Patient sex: F
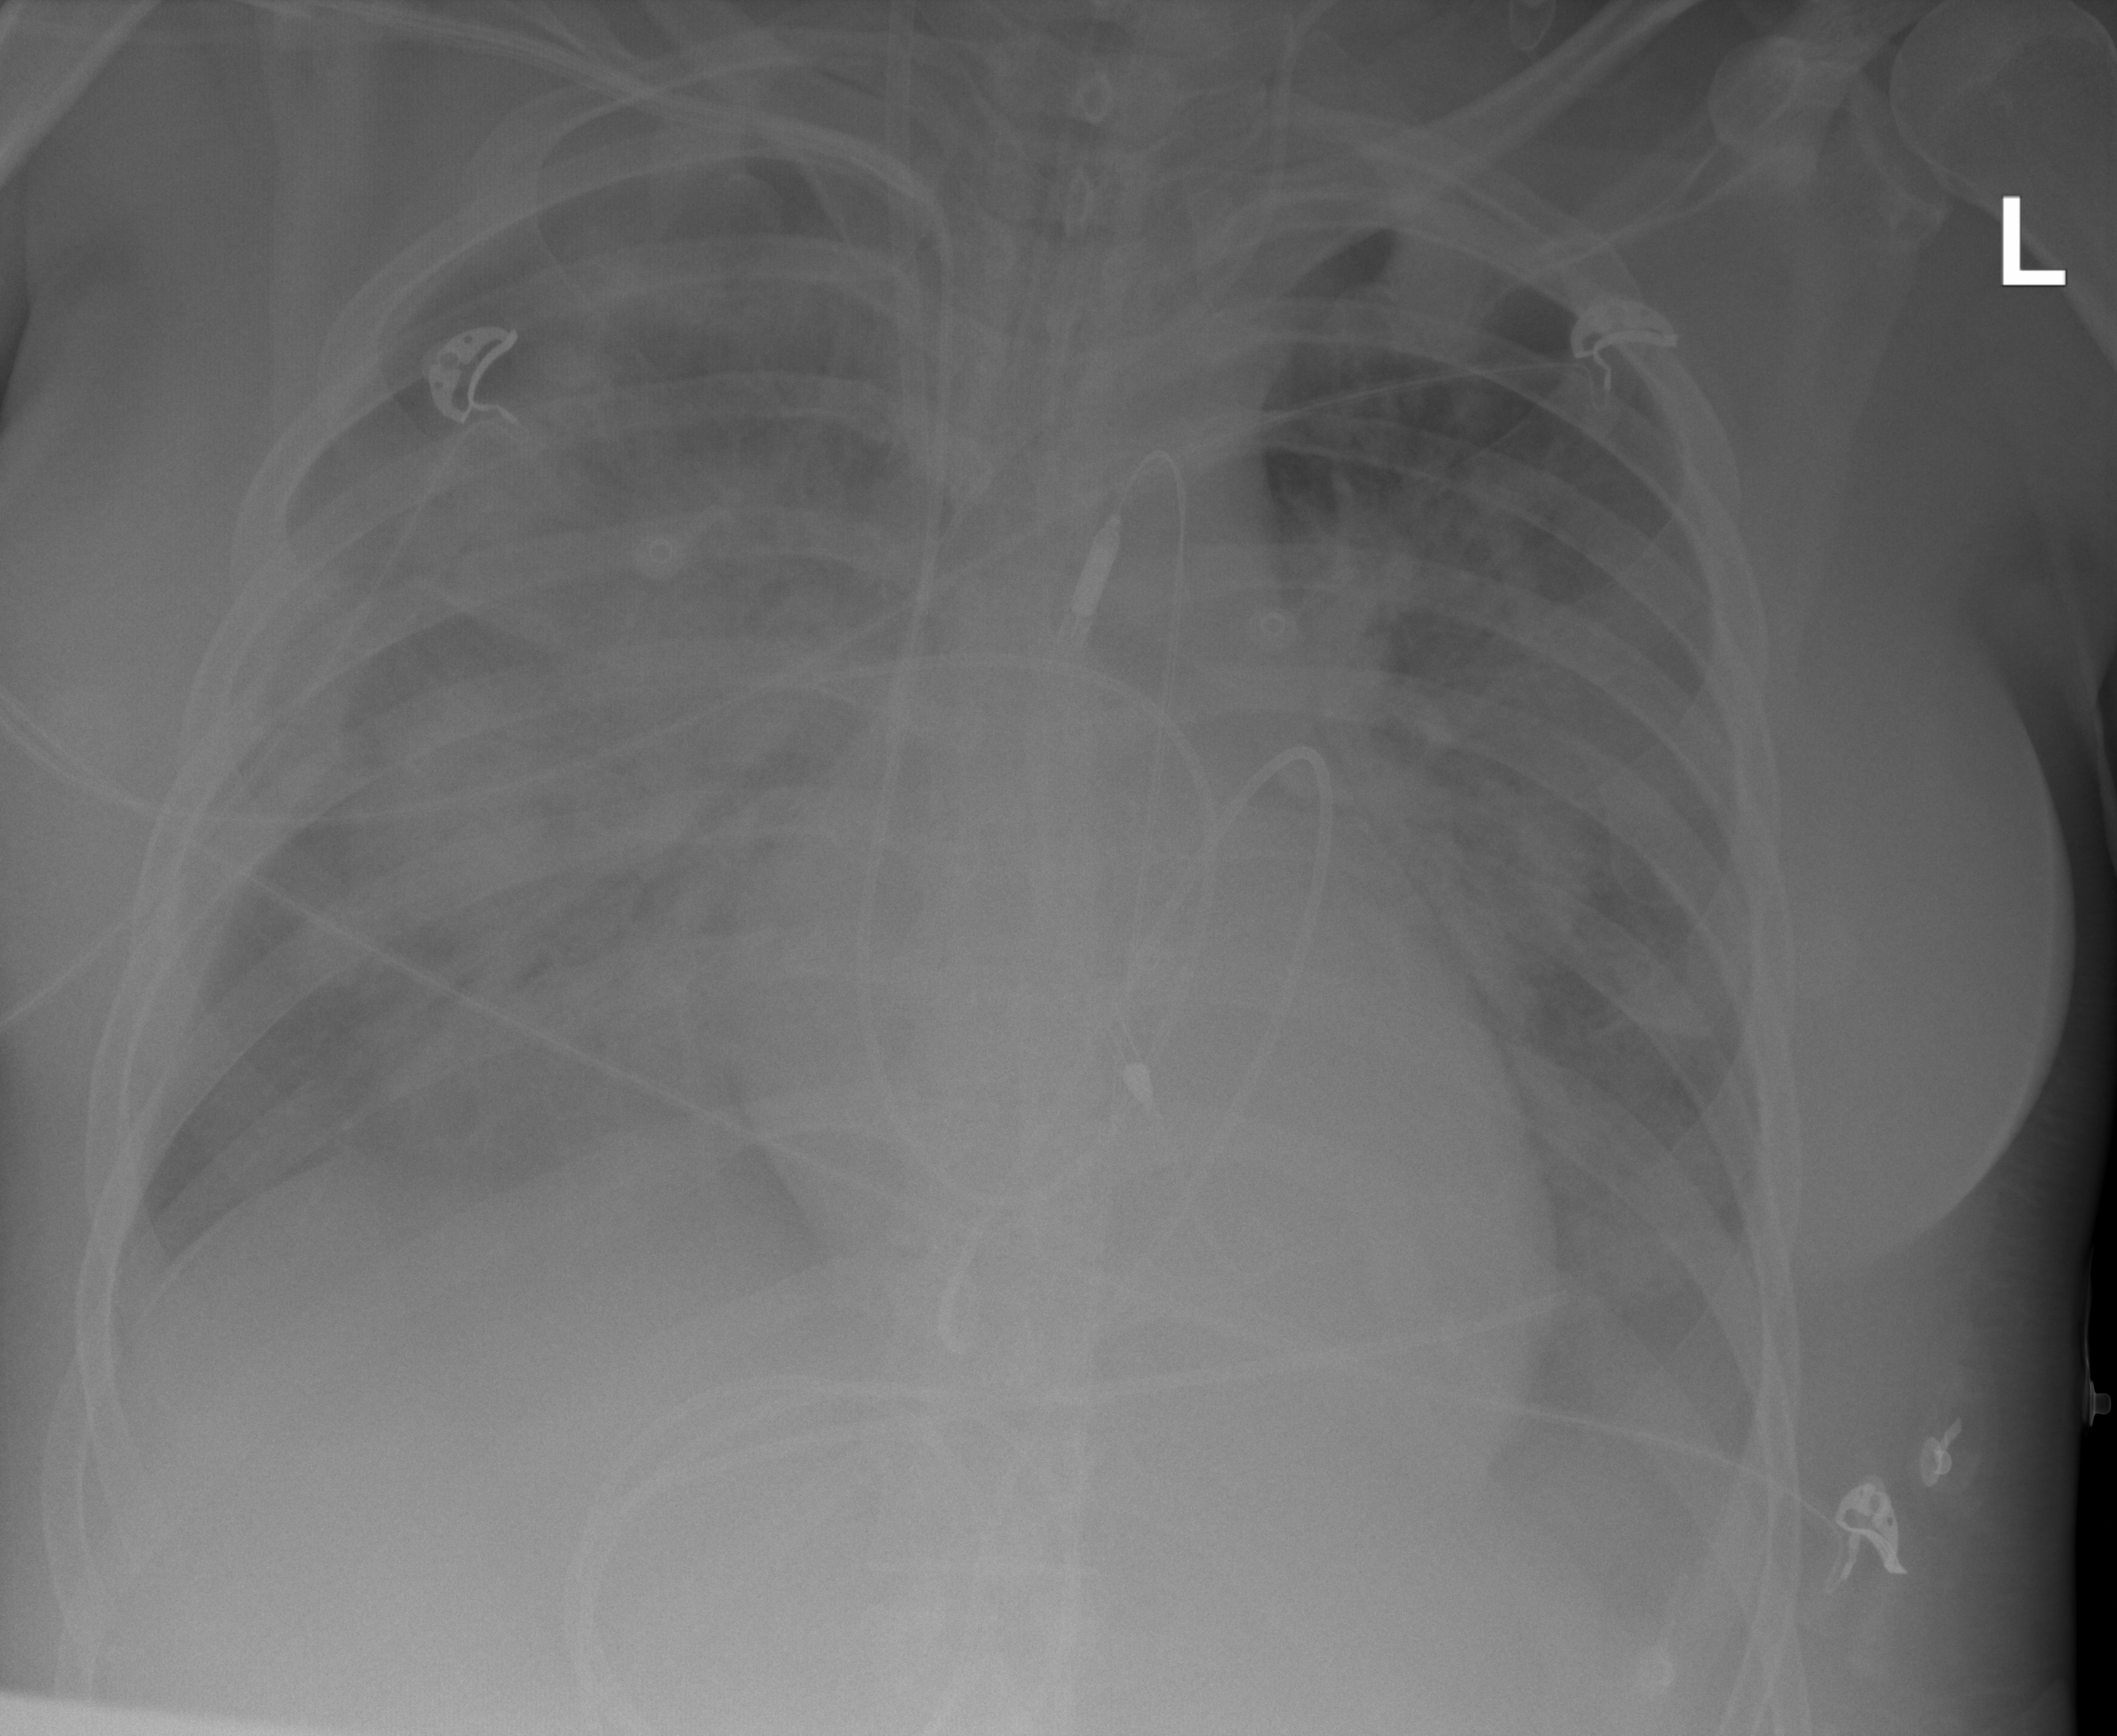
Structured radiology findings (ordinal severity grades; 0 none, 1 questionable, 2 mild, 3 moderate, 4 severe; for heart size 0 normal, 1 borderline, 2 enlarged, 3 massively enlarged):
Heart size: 0
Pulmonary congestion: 4
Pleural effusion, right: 2
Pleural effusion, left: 2
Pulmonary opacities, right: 1
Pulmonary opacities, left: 1
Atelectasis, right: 3
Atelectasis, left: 3